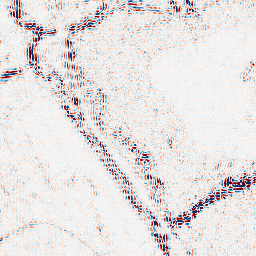
Category: wavelet
Decomposition family: wavelet_dwt
Decomposition parameters: wavelet: sym4
level: 2
Upsampling method: bilinear
Upsampling parameters: scale: 4
Upsampling scale: 4